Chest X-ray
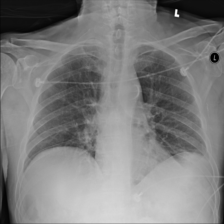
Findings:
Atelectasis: positive
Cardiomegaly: negative
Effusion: negative
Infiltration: negative
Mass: negative
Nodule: negative
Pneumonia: negative
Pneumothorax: negative
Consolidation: negative
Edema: negative
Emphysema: negative
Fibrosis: negative
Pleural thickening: negative
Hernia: negative